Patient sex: F
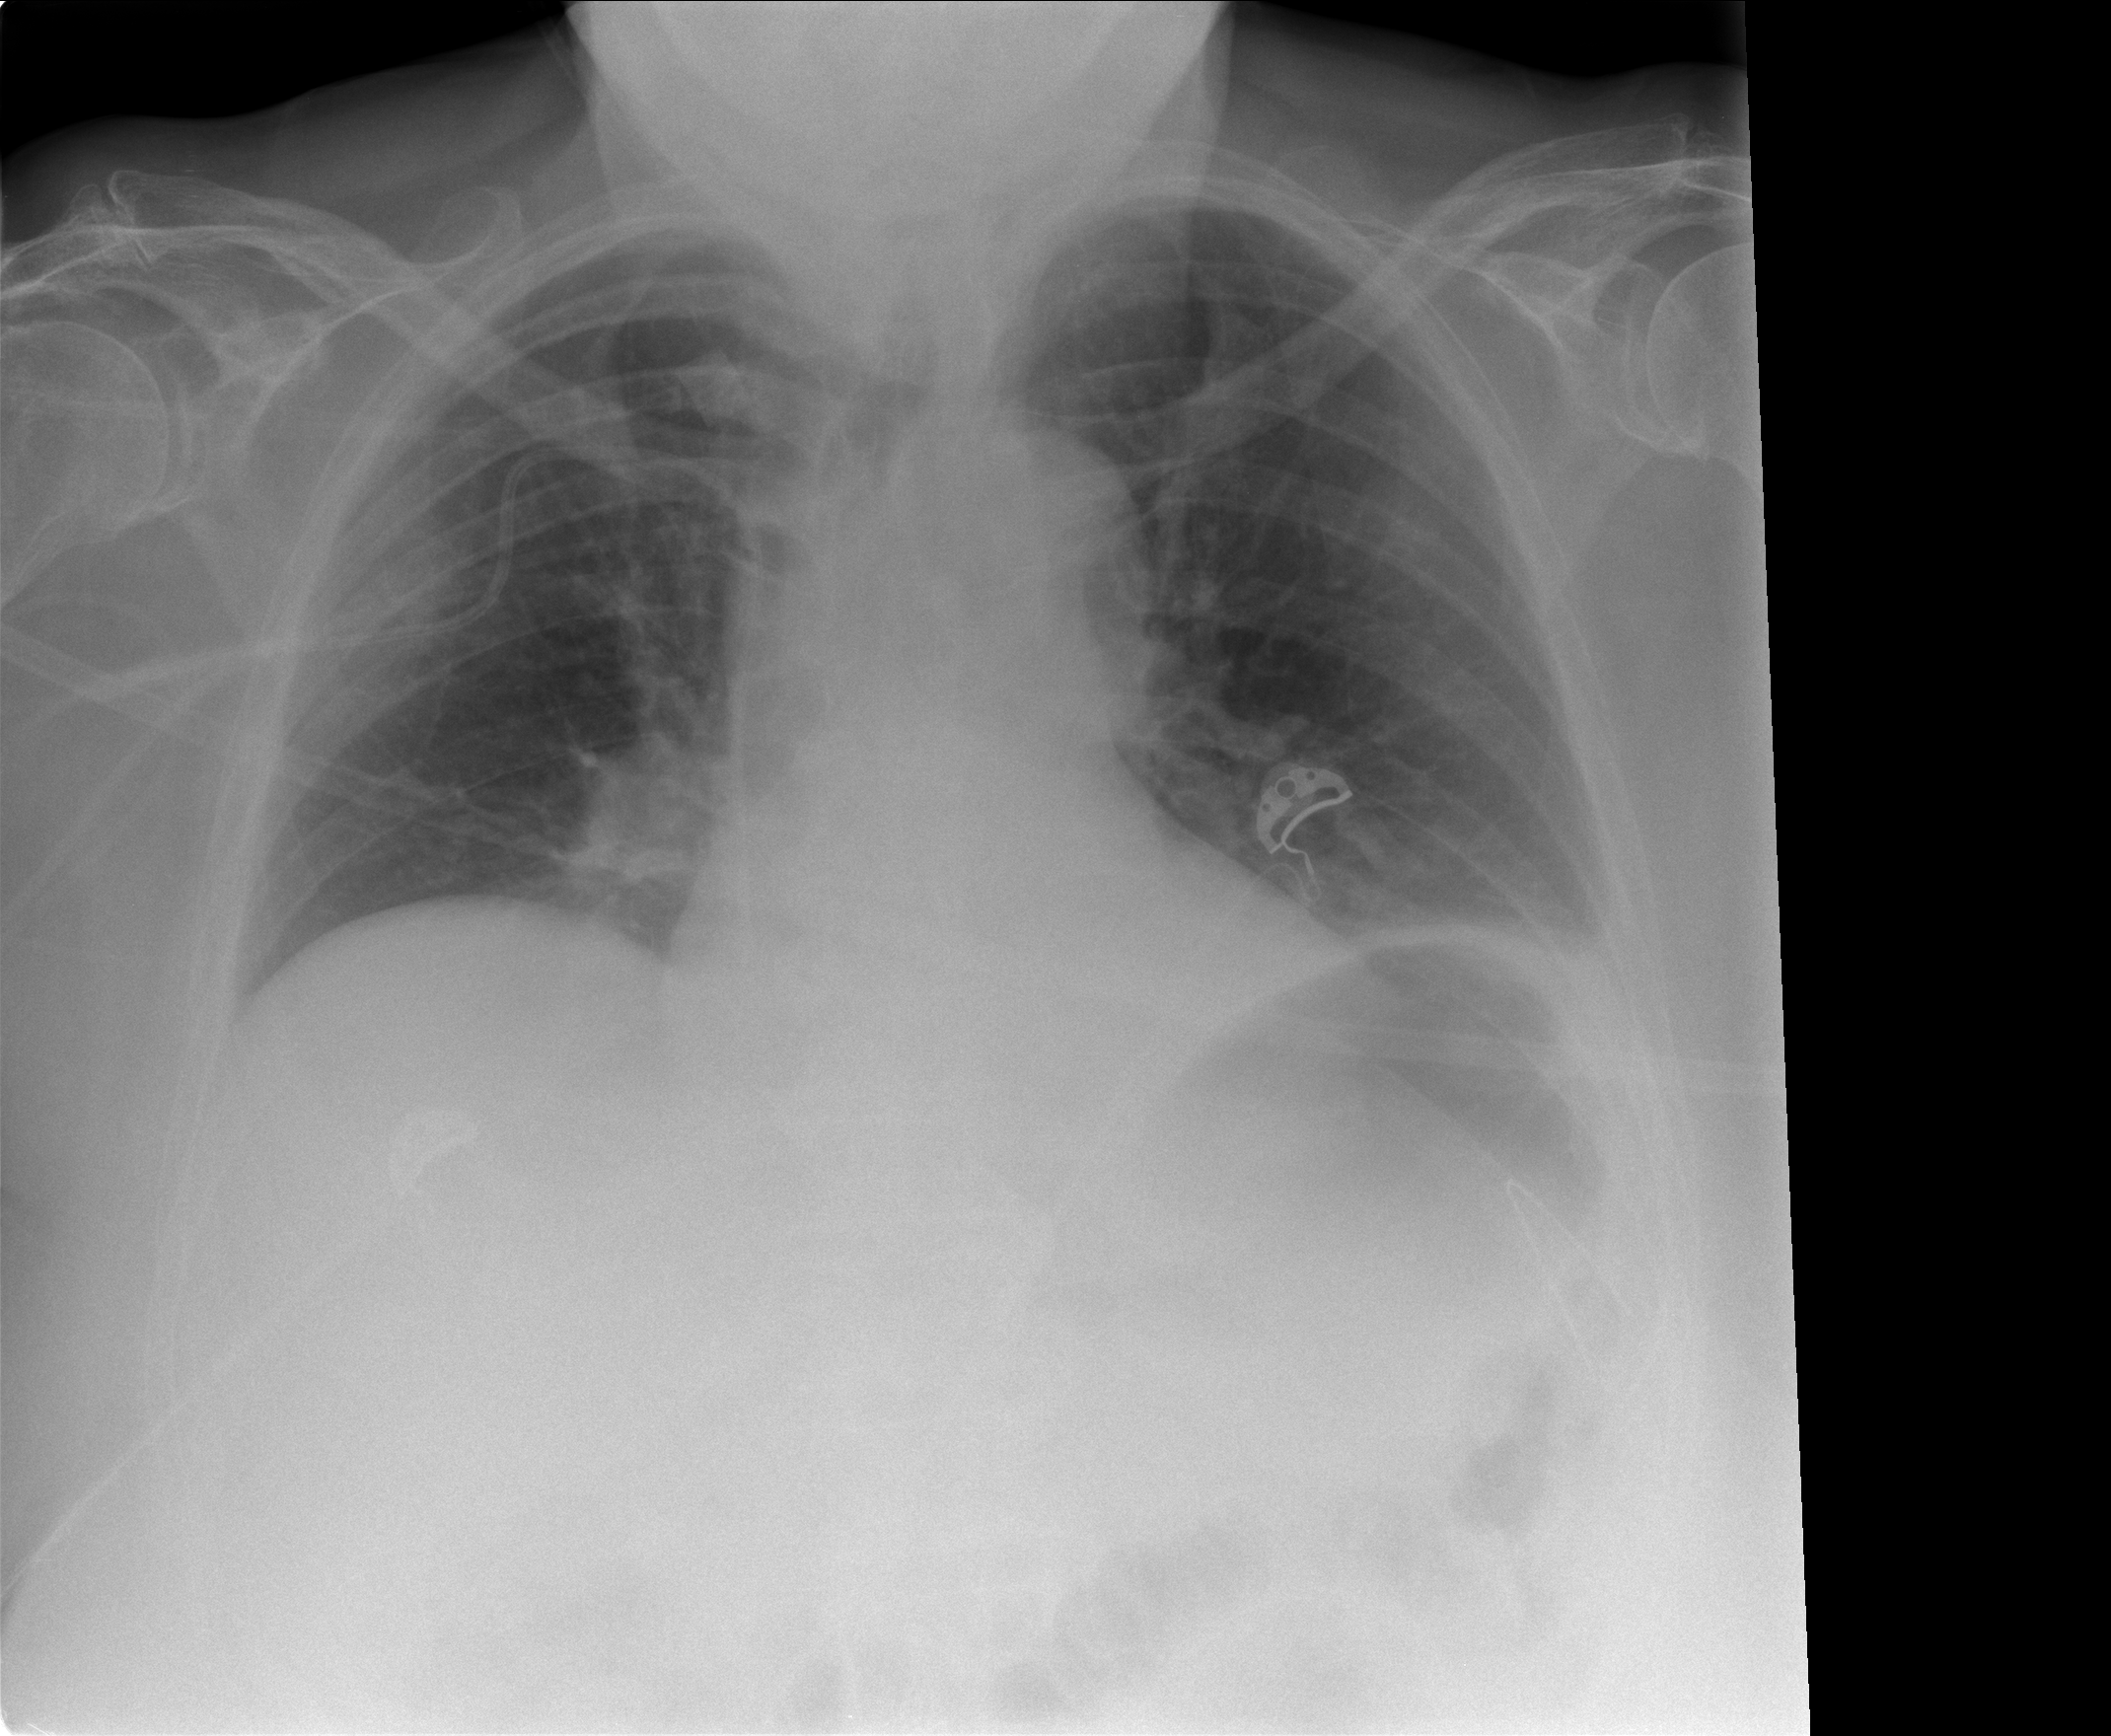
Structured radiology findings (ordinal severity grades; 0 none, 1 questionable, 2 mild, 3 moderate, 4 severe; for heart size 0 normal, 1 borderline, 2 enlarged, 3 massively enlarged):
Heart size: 0
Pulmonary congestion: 0
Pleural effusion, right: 0
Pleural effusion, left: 1
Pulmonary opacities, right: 0
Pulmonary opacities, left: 0
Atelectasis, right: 0
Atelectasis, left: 2